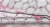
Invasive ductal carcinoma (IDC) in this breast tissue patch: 0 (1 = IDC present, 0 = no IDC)